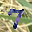
Label: 7